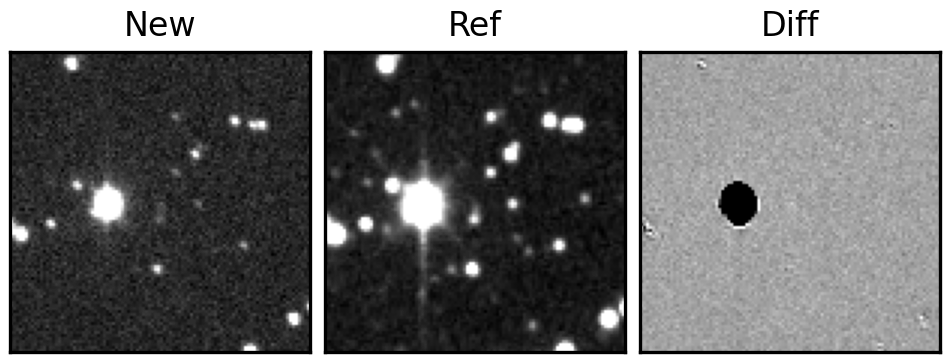
Label: real